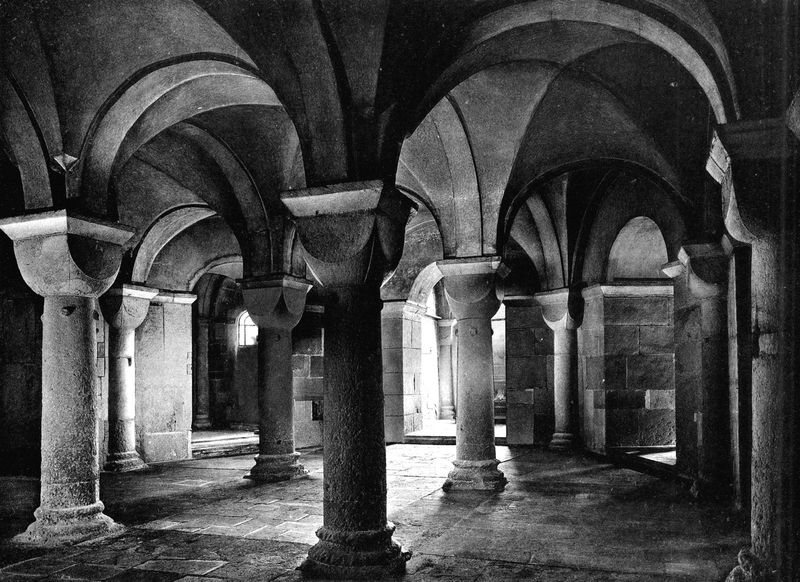
Titel: St. Maria im Kapitol in Köln
Standort: Köln, St. Maria im Kapitol (EU - D - NRW)
Schlagwörter: schatten, weiß, fenster, grau, licht, pfeiler, schwarz, säule, säulen, architektur, stein, kirche, boden, mauer, stufen, foto, bögen, fugen, gewölbe, schwarzweiß, arkaden, kapitelle, kapitell, photo, kreuzrippengewölbe, kreuzgrat, kreuzgratgewölbe, rundbögen, romanik, kapelle, dorisch, säulenhalle, krypta, wandelhalle, köln, sakralraum, unterkirche, würfelkapitelle, 1100, rheinische bauschule, sankt maria im capitol, kreuzgrak, 3schiffig, kirchgänge